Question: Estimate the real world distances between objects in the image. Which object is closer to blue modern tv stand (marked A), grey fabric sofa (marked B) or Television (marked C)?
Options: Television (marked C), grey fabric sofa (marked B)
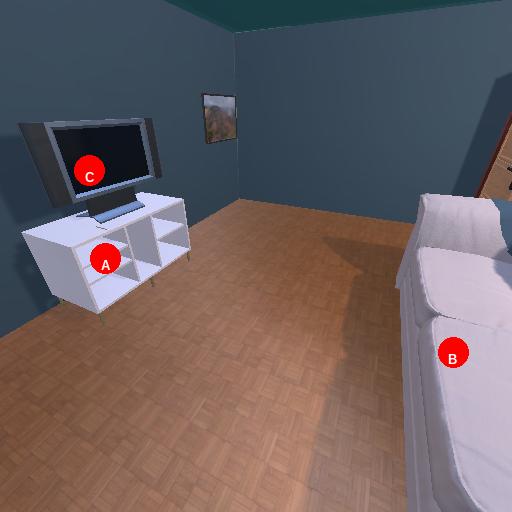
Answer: Television (marked C)